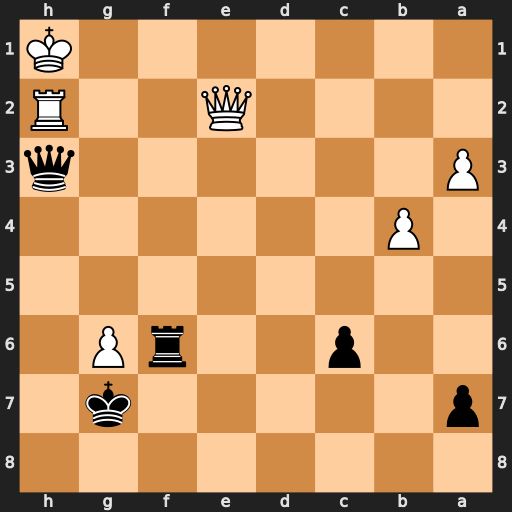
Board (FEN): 8/p5k1/2p2rP1/8/1P6/P6q/4Q2R/7K
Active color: b
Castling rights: -
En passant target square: -
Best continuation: Rf1+ Qxf1 Qxf1#